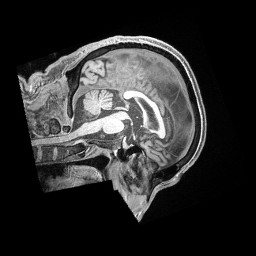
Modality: T1w
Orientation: sagittal
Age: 74
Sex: male
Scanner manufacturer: siemens
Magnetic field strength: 3 T
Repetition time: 2.5 s
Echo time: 0.00222 s